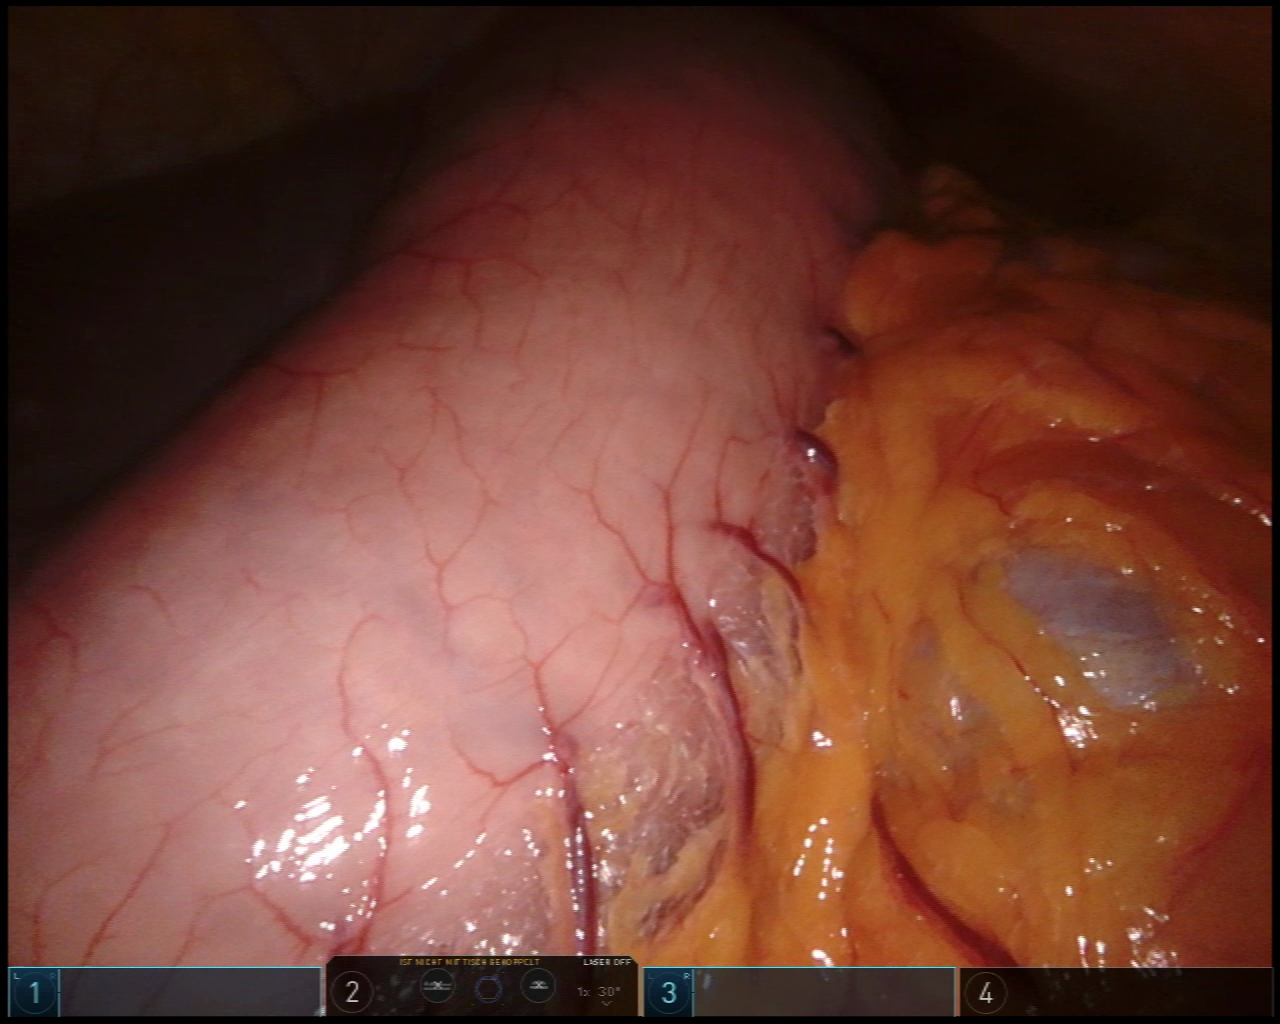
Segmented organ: stomach
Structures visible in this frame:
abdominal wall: yes
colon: yes
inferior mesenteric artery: no
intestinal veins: no
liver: yes
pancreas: no
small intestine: no
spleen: no
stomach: yes
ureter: no
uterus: no
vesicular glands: no